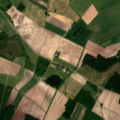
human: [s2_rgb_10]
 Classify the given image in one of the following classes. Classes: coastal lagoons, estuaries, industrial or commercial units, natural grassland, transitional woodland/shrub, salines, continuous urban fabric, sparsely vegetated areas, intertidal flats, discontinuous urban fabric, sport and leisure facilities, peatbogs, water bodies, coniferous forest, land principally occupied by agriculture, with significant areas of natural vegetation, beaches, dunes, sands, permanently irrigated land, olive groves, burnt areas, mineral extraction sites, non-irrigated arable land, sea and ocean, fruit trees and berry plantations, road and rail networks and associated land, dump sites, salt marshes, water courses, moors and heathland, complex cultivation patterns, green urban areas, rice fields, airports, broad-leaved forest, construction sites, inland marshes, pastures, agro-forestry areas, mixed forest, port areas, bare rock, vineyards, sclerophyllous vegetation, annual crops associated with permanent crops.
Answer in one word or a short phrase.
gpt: non-irrigated arable land, land principally occupied by agriculture, with significant areas of natural vegetation, coniferous forest, mixed forest